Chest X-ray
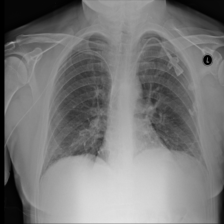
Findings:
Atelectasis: negative
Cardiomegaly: negative
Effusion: negative
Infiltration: positive
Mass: negative
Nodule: negative
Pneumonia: negative
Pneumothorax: negative
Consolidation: negative
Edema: negative
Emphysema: negative
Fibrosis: negative
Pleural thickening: negative
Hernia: negative